Interaction volume radius: 10 \u00c5
Interaction volume height: 35 \u00c5
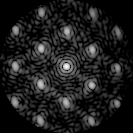
Disorder parameter: 0.3068